Question: I have an action bar with 4 buttons defined as follows...
'''
<?xml version="1.0" encoding="utf-8"?>
<menu xmlns:android="http://schemas.android.com/apk/res/android">
<item android:id="@+id/actionBarNew"
android:showAsAction="always"
android:scaleType="fitXY"
android:icon="@drawable/ic_action_new"
style="@style/ActionButtonStyle"
android:title="new" />
<item android:id="@+id/actionBarSave"
android:showAsAction="always"
android:scaleType="fitXY"
android:icon="@drawable/ic_action_save"
style="@style/ActionButtonStyle"
android:title="save" />
<item android:id="@+id/actionBarLoad"
android:showAsAction="always"
android:icon="@drawable/ic_action_load"
android:scaleType="fitXY"
style="@style/ActionButtonStyle"
android:title="load" />
<item android:id="@+id/actionBarDelete"
android:showAsAction="always"
android:scaleType="fitXY"
style="@style/ActionButtonStyle"
android:icon="@drawable/ic_action_delete"
android:title="delete" />
</menu>
'''
I used a <URL> to generate different sized icons and put them in their respective folders.
The problem is, the delete icon looks smaller than the rest of them. Here is a screenshot of my actionbar.

Any ideas why this is happening?
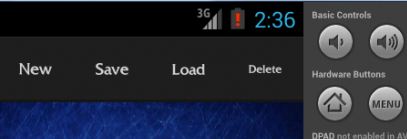
Answer: It looks like you have created icons with some text in them.
The word "Delete" is larger than the 3 other words and my guess is that the action bar icon generator scaled the text to make it fit (because all action bar icons have the same width).
I suggest you remove the android:icon attributes and use android:title instead. That will show pieces of text, without scaling the font size.
Alternatively you can continue to use android:icon but with some real icons (not just text in an image). There are a couple of standard action icons available in the <URL>
PS: The android:scaleType attribute is useless on a menu item. The full list of supported attributes is available <URL>